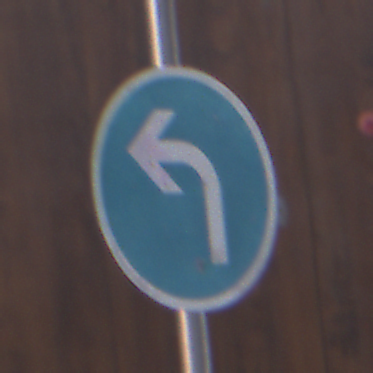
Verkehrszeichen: VorgeschriebeneFahrtrichtungLinks
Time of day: MorningAfternoon
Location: Outdoor (Urban)
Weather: PartlyCloudy
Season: NotSpecified
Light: Natural